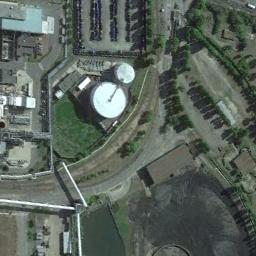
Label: storage_tank